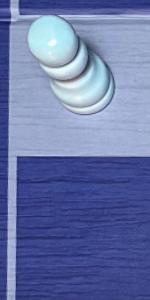
Label: Empty